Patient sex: F
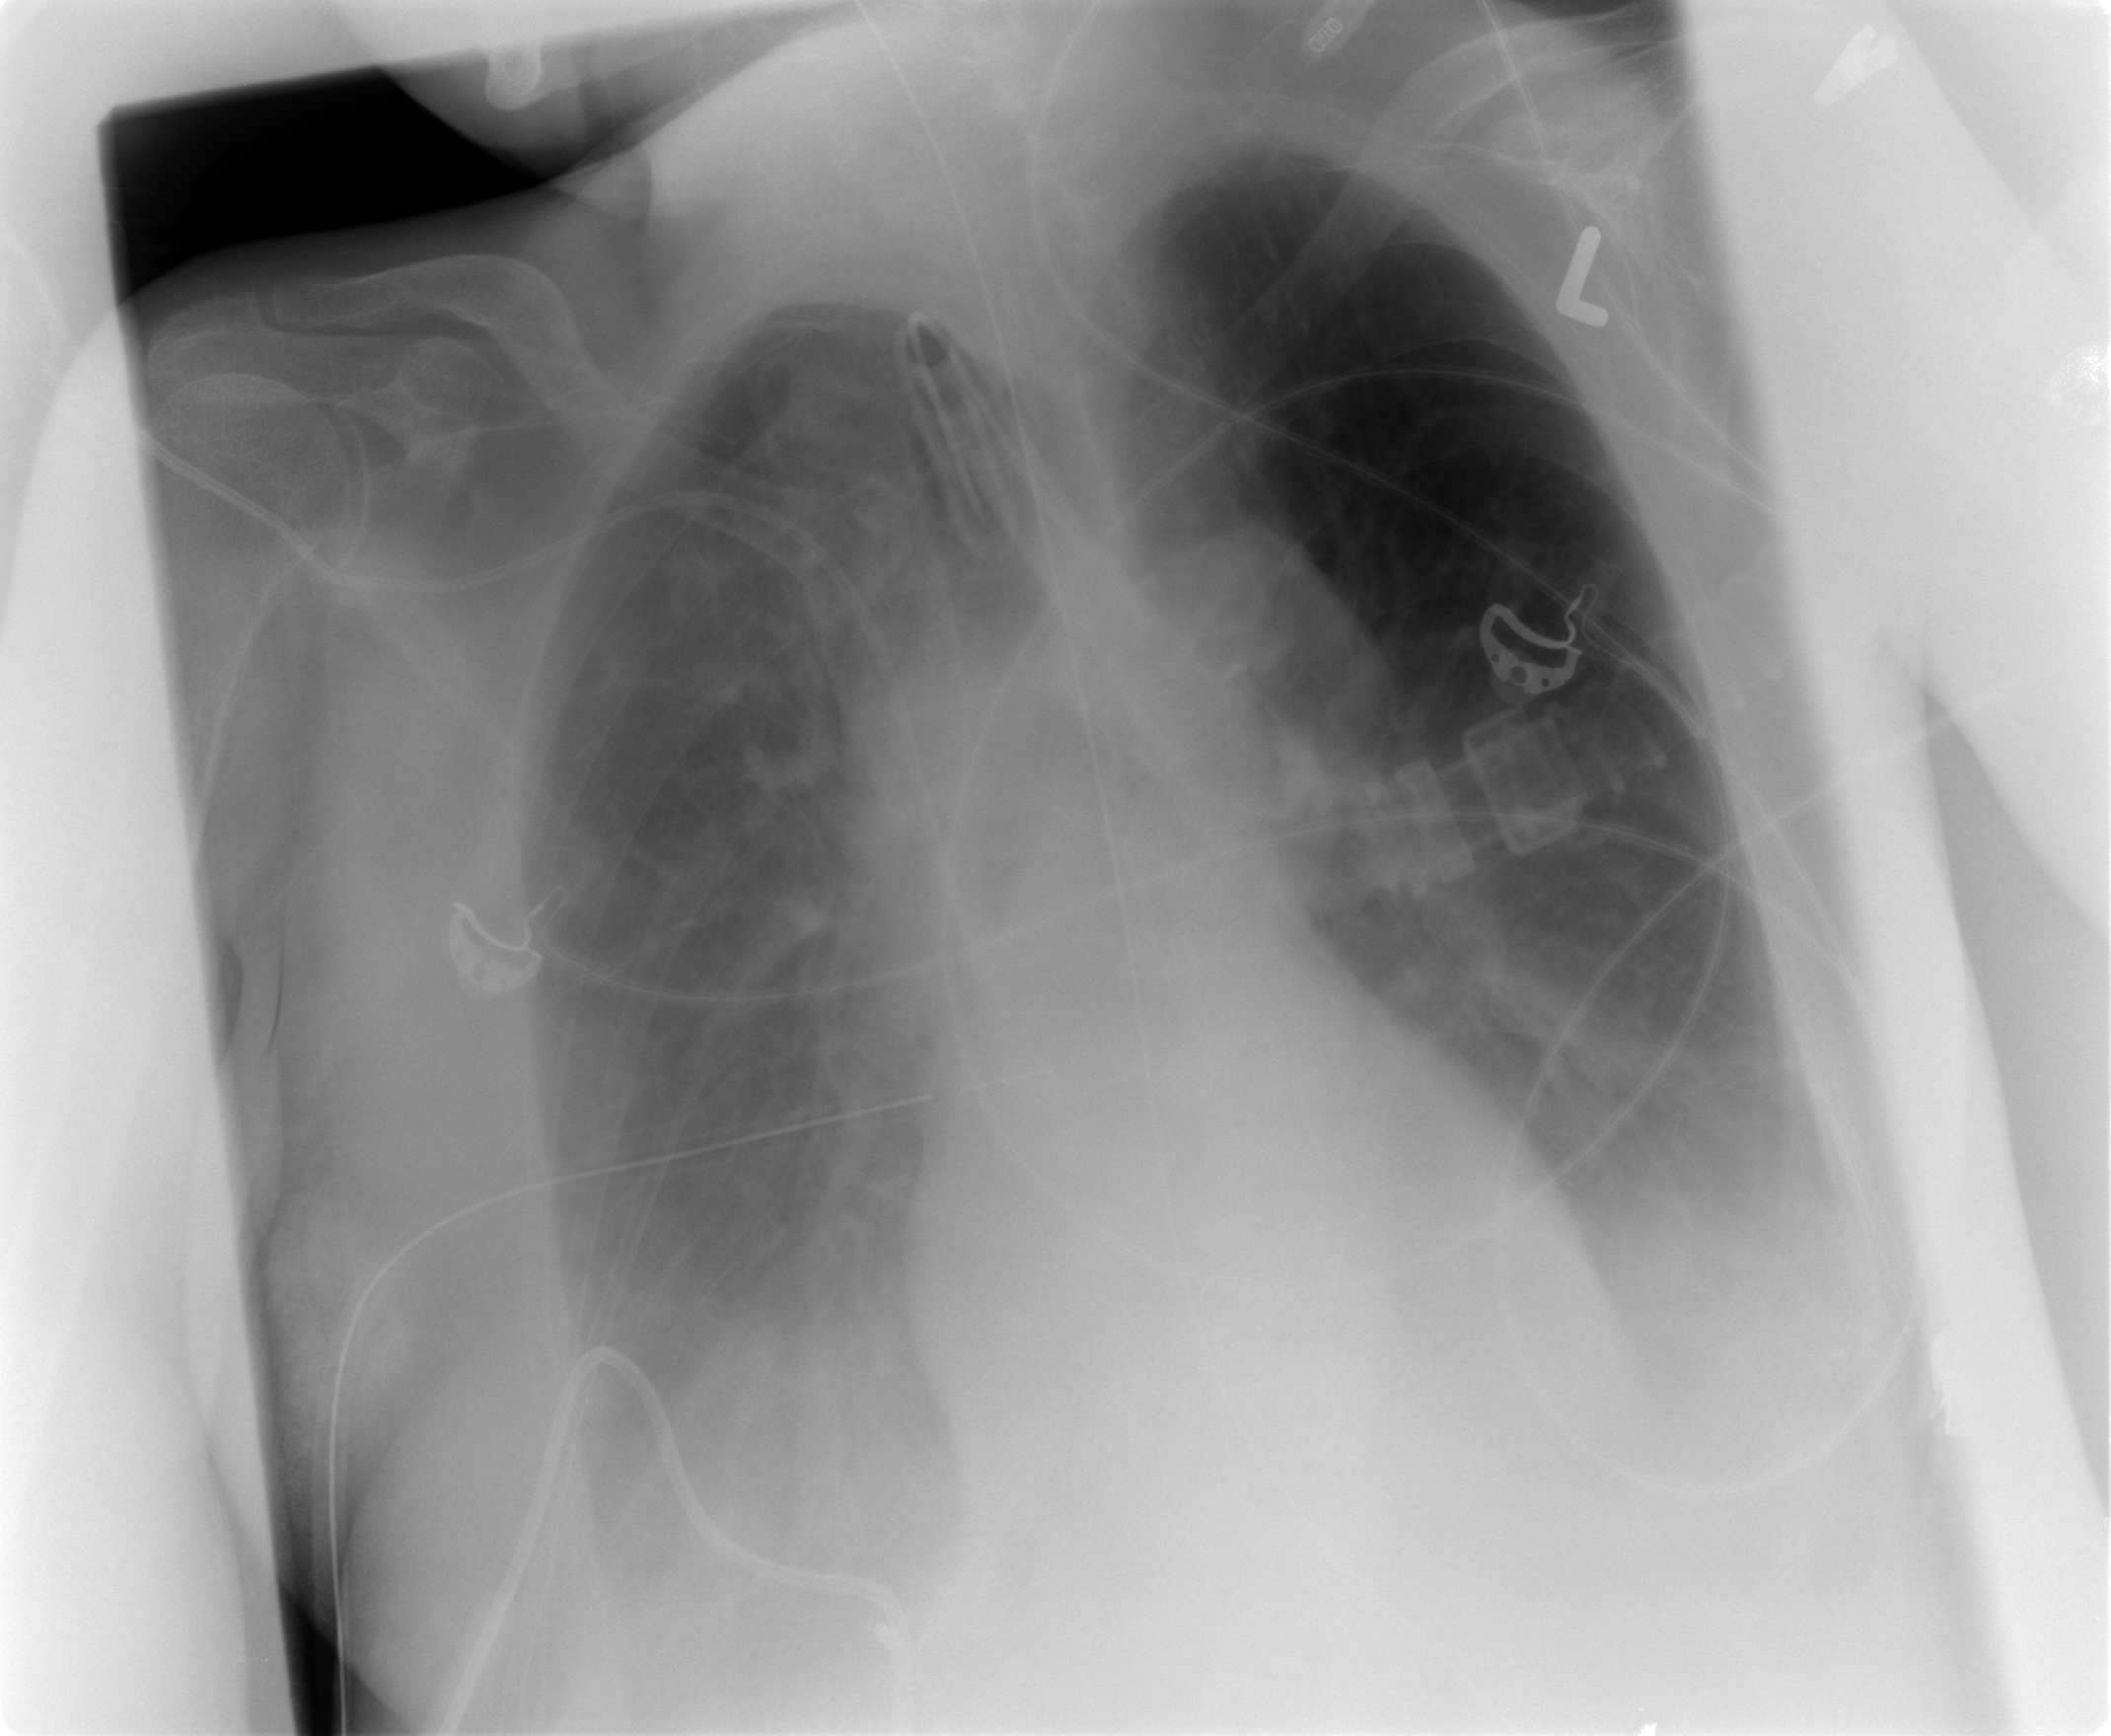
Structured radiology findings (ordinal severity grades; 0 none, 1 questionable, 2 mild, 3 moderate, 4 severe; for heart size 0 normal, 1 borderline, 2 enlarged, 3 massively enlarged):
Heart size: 0
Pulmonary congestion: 2
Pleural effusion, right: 3
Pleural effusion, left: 2
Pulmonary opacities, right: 0
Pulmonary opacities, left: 0
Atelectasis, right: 2
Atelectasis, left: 2